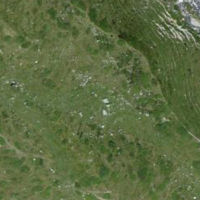
EUNIS habitat code: 26
Species observed at this site:
Parnassius phoebus